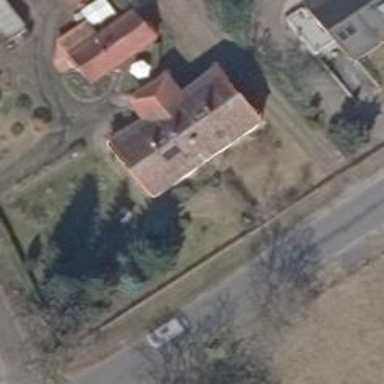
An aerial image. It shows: Residential building.